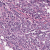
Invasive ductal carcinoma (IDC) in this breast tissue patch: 1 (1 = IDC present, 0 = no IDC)